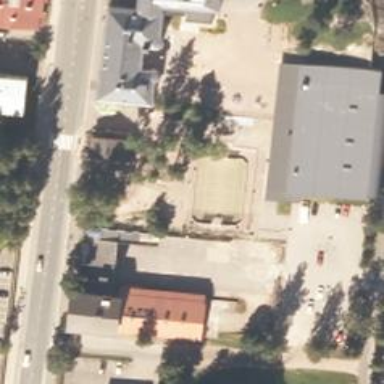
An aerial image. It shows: Kindergarten.